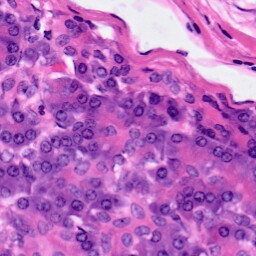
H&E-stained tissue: Pancreatic